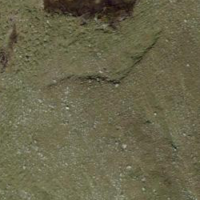
EUNIS habitat code: 26
Species observed at this site:
Phleum alpinum